Interaction volume radius: 5 \u00c5
Interaction volume height: 30 \u00c5
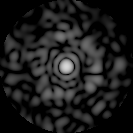
Disorder parameter: 0.7725